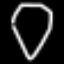
Label: diamond